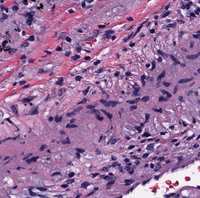
Tumor epithelial tissue: no
Tumor-associated stroma tissue: yes
Normal tissue: no